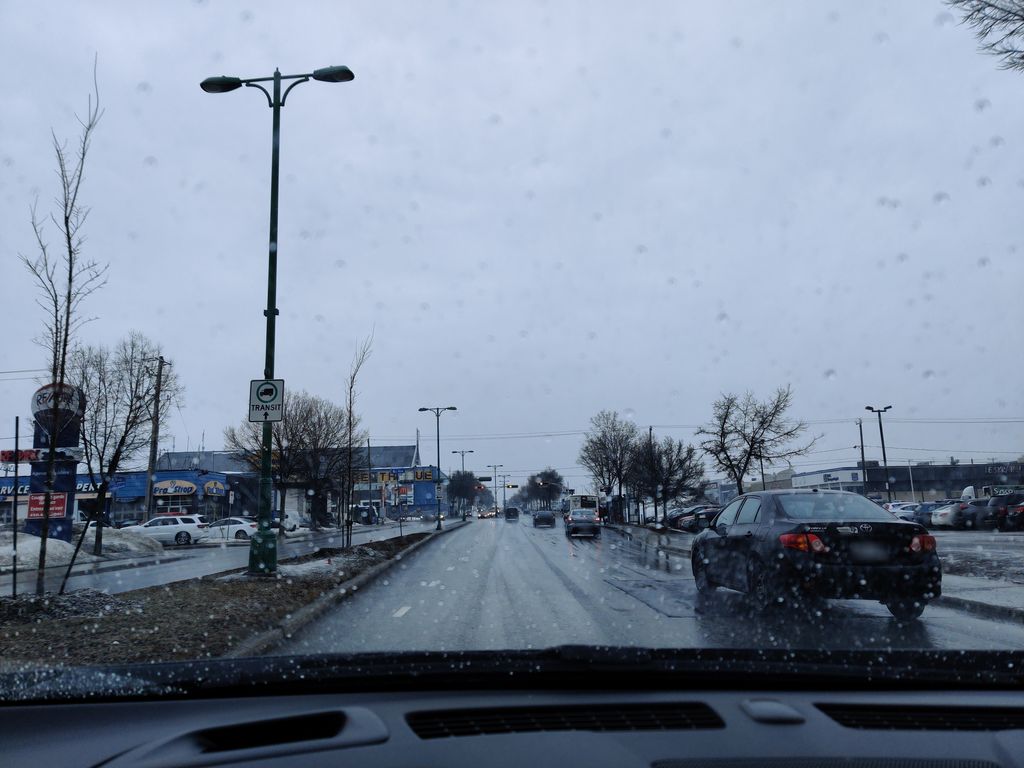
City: montreal